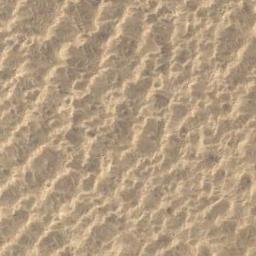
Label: desert